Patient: sex M, age 60
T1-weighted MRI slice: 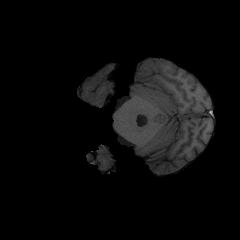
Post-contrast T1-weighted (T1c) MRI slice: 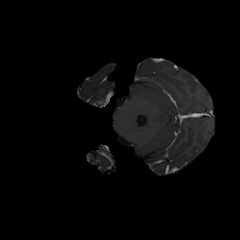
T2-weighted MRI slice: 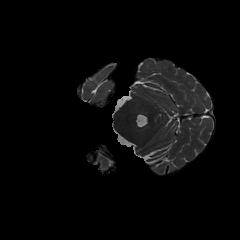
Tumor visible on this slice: no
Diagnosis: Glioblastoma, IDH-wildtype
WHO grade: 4